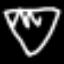
Label: diamond